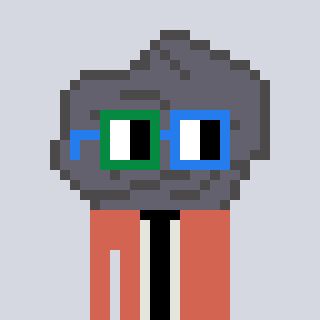
a pixel art character with square green and blue glasses, a rock-shaped head and a peachy-colored body on a cool background